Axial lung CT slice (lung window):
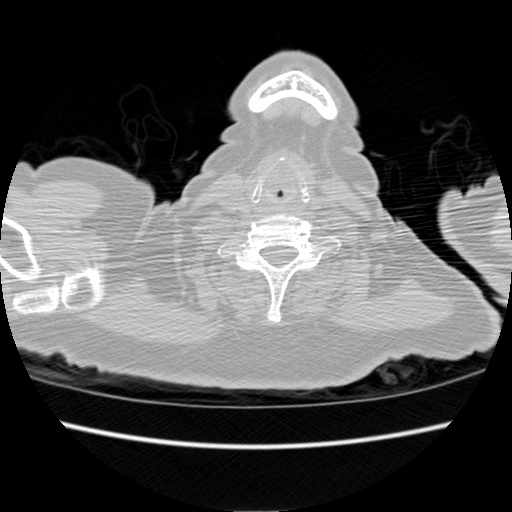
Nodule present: no